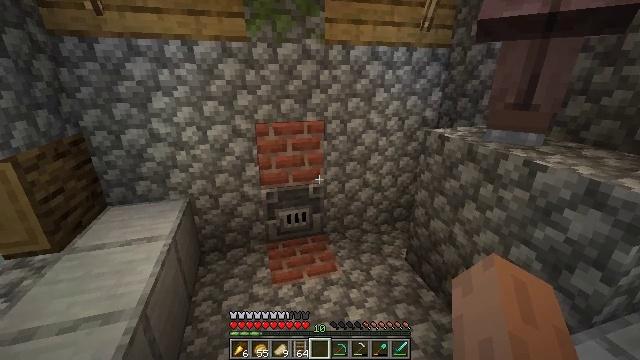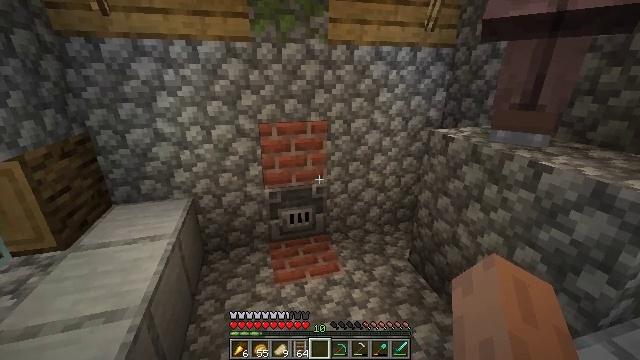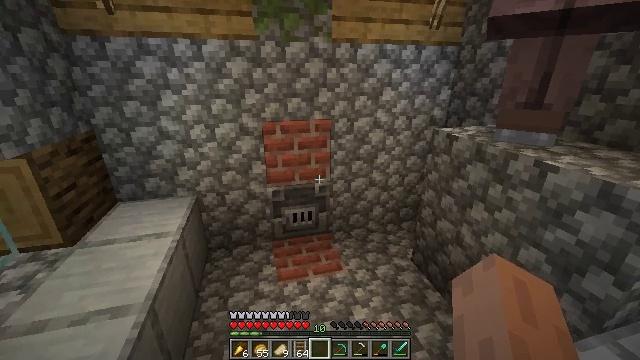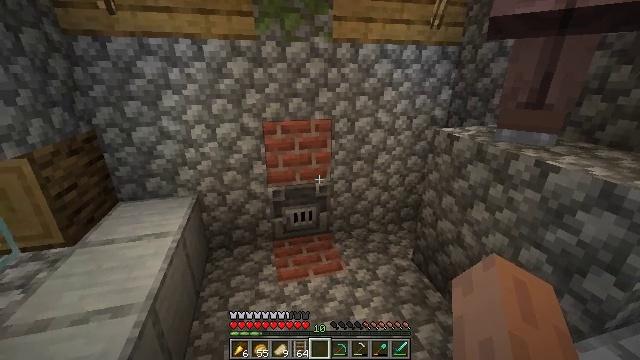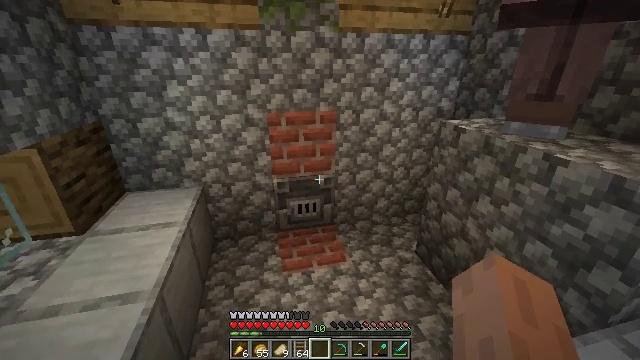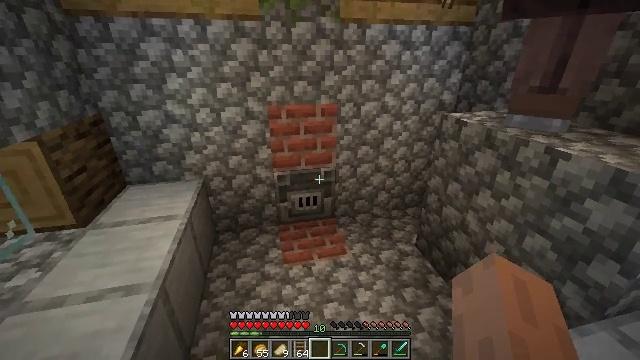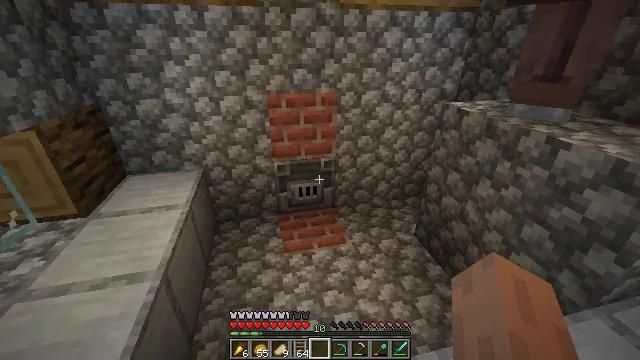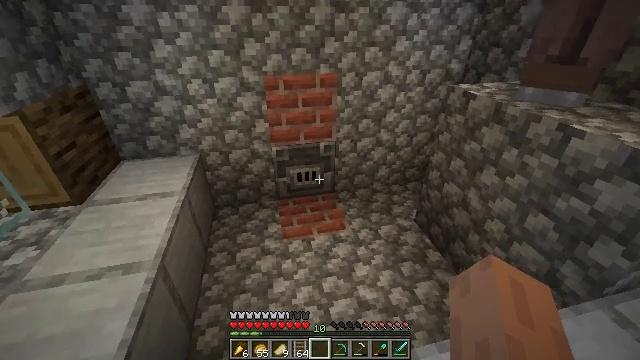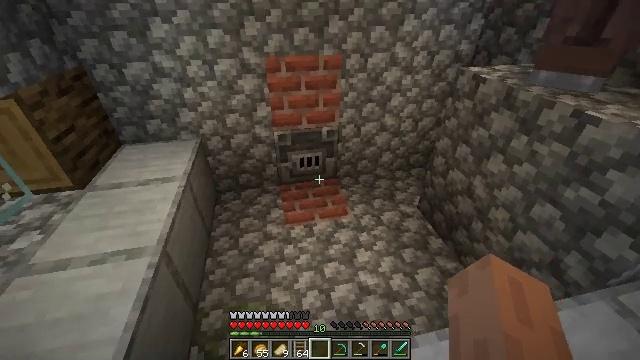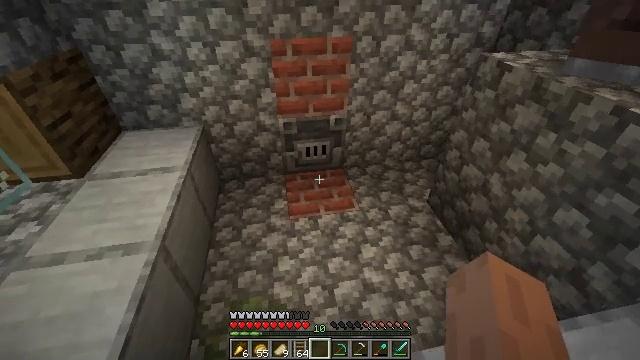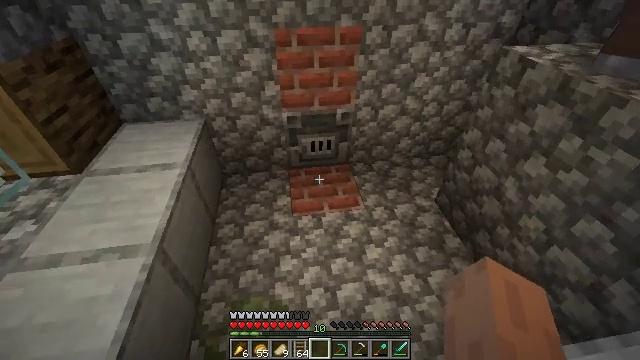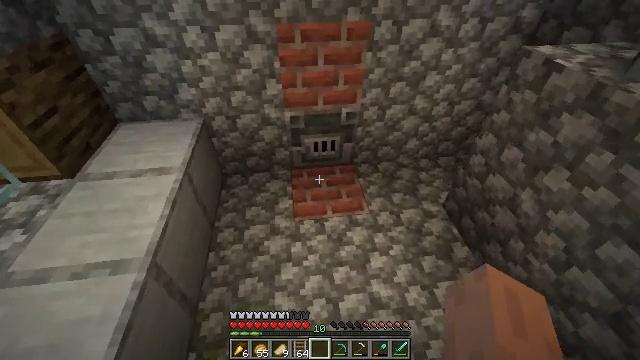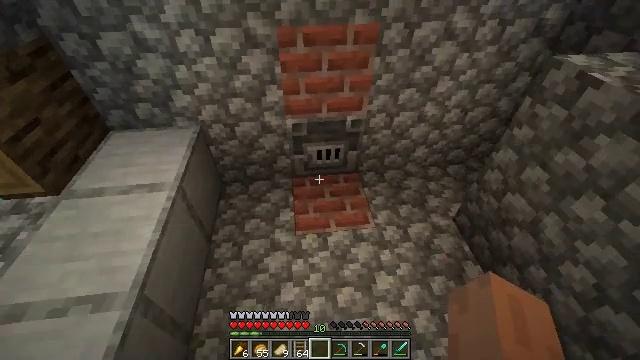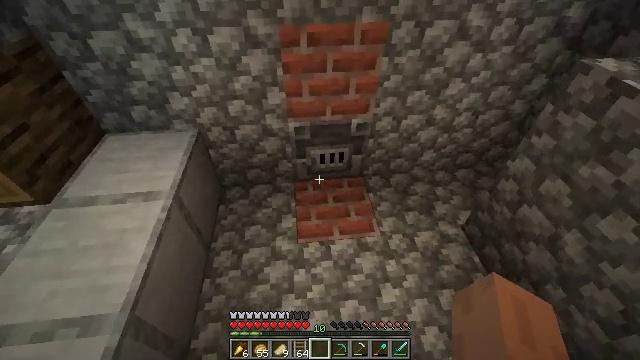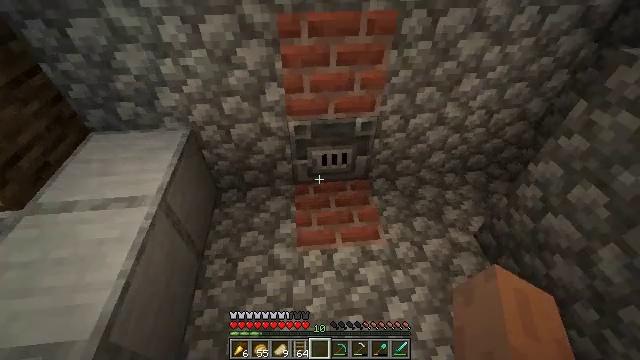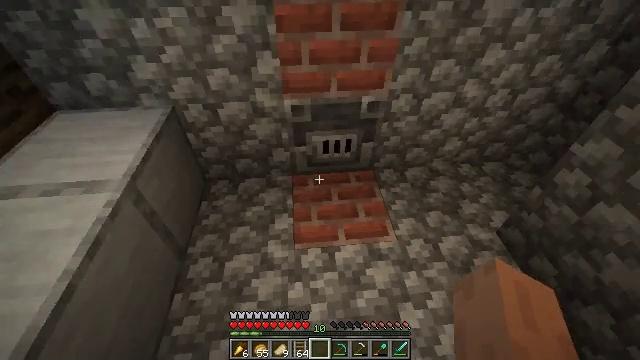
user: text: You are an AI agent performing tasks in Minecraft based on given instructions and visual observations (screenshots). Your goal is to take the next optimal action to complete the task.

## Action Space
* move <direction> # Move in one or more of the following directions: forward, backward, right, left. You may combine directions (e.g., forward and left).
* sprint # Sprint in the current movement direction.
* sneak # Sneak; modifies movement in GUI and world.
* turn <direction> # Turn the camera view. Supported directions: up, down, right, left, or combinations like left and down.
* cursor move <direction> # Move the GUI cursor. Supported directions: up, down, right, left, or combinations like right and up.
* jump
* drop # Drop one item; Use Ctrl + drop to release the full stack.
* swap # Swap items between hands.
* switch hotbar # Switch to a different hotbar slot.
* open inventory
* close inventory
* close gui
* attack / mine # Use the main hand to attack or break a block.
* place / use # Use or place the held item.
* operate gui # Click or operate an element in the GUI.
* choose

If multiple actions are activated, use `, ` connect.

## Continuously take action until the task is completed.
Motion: motion action
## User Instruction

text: Gather bricks by attacking them.
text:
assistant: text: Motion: no_op
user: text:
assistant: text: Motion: no_op
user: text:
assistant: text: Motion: no_op
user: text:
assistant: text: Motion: turn left and down
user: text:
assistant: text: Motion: turn down
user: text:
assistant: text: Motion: turn down
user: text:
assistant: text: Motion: move forward, turn down
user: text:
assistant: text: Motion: move forward, turn down
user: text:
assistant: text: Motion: move forward, turn left and down
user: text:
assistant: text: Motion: move forward, turn left and down
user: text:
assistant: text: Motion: move forward, turn left and down
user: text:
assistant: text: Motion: move forward, turn down
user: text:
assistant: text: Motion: move forward
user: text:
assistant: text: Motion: no_op
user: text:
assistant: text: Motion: no_op
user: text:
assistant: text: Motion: no_op
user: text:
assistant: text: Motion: no_op
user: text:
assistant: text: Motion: no_op
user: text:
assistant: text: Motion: no_op
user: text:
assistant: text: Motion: no_op
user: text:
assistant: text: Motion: no_op
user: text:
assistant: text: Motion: no_op
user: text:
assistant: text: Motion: no_op
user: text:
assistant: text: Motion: no_op
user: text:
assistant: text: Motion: turn right and down
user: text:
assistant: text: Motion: no_op
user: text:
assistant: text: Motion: no_op
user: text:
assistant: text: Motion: move forward
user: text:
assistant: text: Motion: move forward
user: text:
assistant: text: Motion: no_op